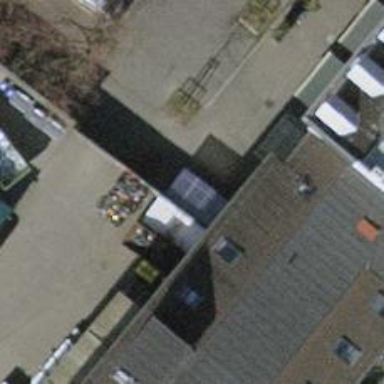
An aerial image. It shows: Bicycle parking facility.